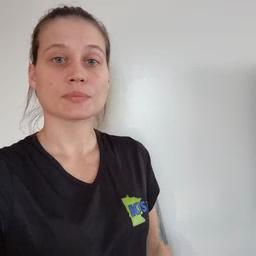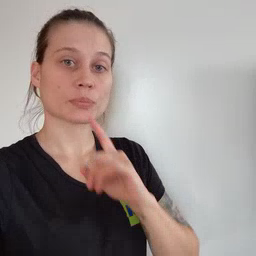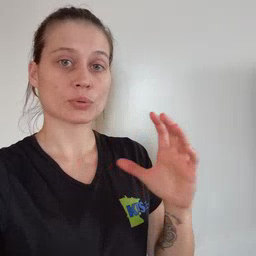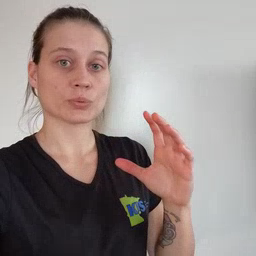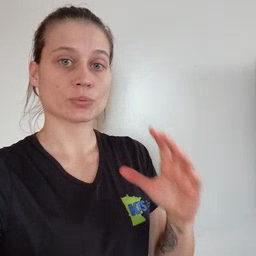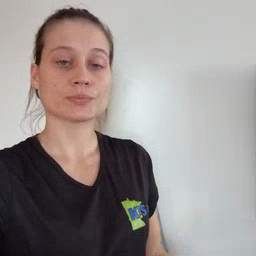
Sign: balloon